Question: I would like to plot a scatterplot of two variables using three columns as reference for the colour of the point.
In this case, each point of the graphic is represented by a single row.
Each row has five attributes: 'x', 'y', 'R', 'G' and 'B'.
I created an example of the result I expect using excel, since one can change the colours manually.
This is not an option for me, for I have thousands of samples.
Given the following table:
'''
| x | y | R | G | B |
+---+---+---+---+---+
| 2 | 2 |255|255| 0 |
| 2 | 2 |255|255| 0 |
| 5 | 1 | 0 |255| 0 |
| 4 | 3 | 0 | 0 |255|
| 1 | 5 |255| 0 |255|
'''
I expect to generate this graphic:

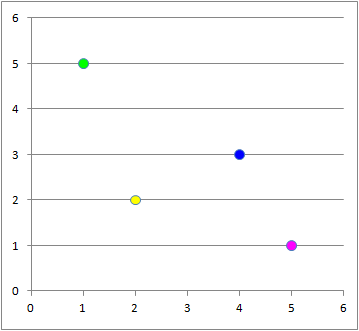
Answer: finally got it.
'''
d0 <- c(2, 2, 255, 255, 0)
d1 <- c(5, 1, 0, 255, 0)
d2 <- c(4, 3, 0, 0, 255)
d3 <- c(1, 5, 255, 0, 255)
data <- rbind(d0,d1,d2,d3)
print(data)
x <-data[,1]
print(x)
y <-data[,2]
print(y)
colors <-data[,c(3,4,5)]
colors_norm <- colors * (1/255)
print(colors_norm)
colors_hex <- rgb(colors_norm)
print(colors_hex)
# Simple Scatterplot
plot(x,y, main="Color Scatterplot", xlab="x", ylab="y ", pch=19, col=colors_hex)
'''